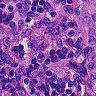
Metastatic tissue present: yes